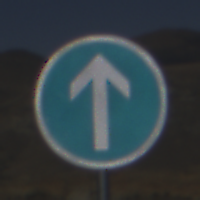
Verkehrszeichen: VorgeschriebeneFahrtrichtungGeradeaus
Umgebung: Outdoor, Nature
Tageszeit: MorningAfternoon
Wetter: Clear
Licht: Natural
Jahreszeit: NotSpecified
Kontrast: HighContrast